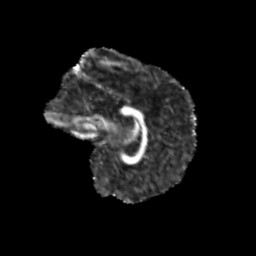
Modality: FA
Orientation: sagittal
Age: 12
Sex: male
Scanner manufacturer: siemens
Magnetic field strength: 3 T
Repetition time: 3.8 s
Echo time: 0.07 s